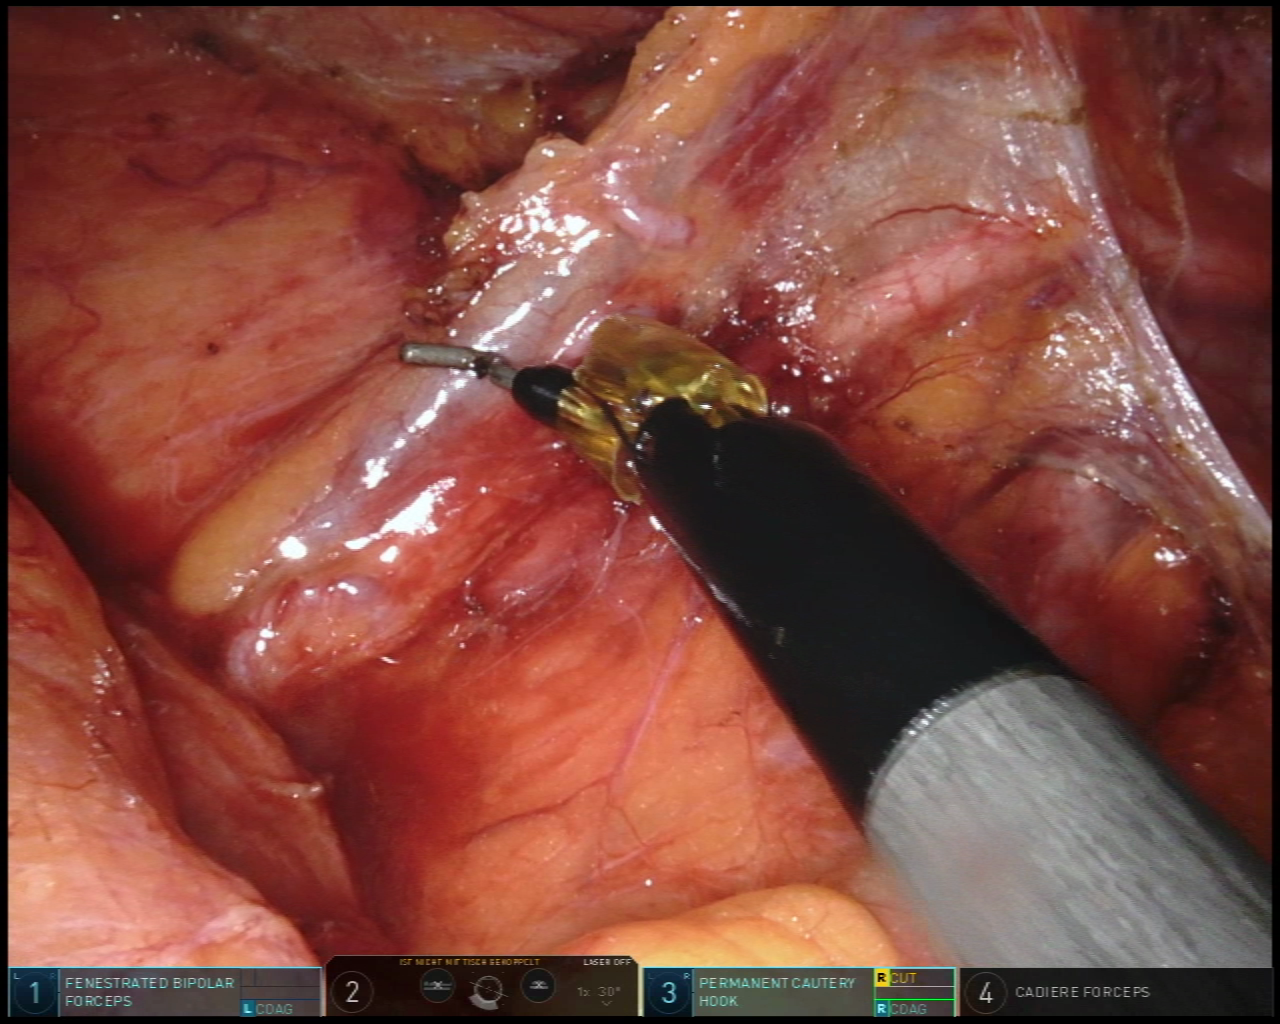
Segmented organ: ureter
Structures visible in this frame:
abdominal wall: yes
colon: no
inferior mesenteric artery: no
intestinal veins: no
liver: no
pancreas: no
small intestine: no
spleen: no
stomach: no
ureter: yes
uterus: no
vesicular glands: no